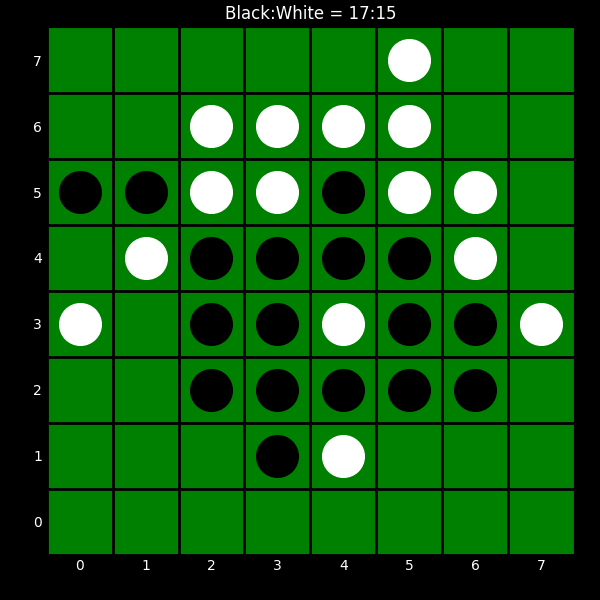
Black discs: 17
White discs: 15